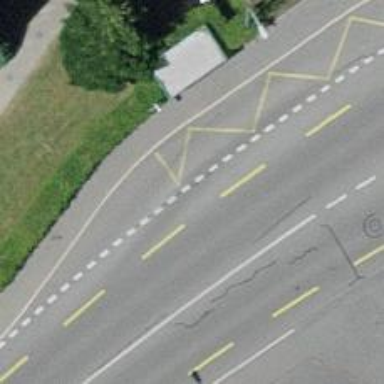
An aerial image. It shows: Bus stop with designated public transport stop position.